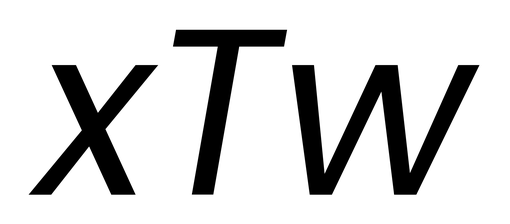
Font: Poppins-Italic